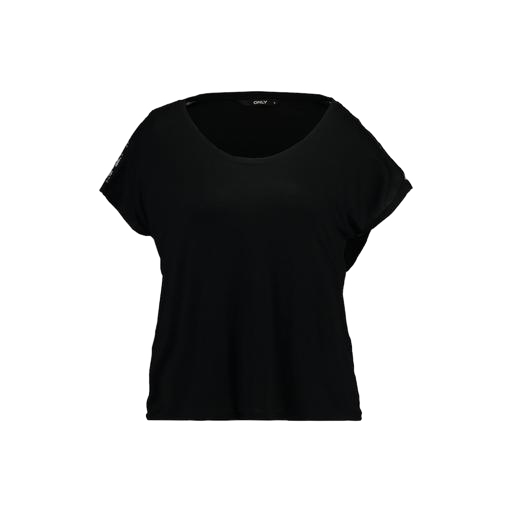
black plus size printed t-shirt only macy, black t-shirt basique jersey, black plus size open-back graphic t-shirt only macy, white background